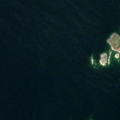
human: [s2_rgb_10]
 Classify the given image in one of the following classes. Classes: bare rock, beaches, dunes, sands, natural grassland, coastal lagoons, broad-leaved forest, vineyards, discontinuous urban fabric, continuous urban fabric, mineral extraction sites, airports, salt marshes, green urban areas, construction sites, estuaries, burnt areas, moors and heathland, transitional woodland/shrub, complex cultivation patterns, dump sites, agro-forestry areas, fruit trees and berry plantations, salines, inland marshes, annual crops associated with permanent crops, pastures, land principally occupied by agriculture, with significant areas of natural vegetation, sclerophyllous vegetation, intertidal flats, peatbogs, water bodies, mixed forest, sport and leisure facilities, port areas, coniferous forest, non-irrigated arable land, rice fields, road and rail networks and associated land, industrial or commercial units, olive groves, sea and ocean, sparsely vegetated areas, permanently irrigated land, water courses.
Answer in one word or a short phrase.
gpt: sea and ocean